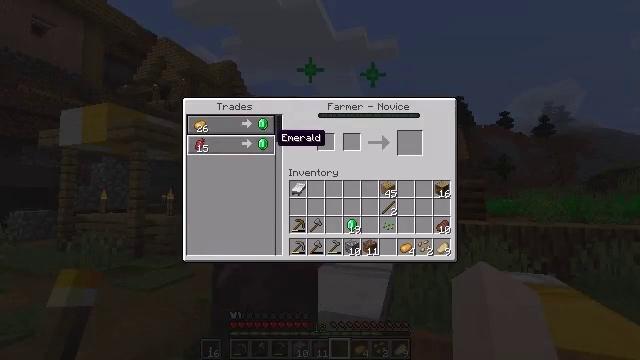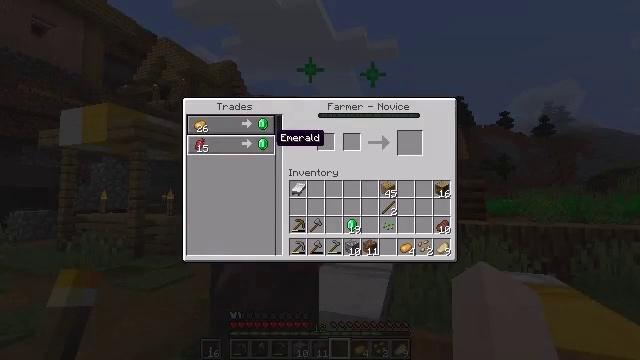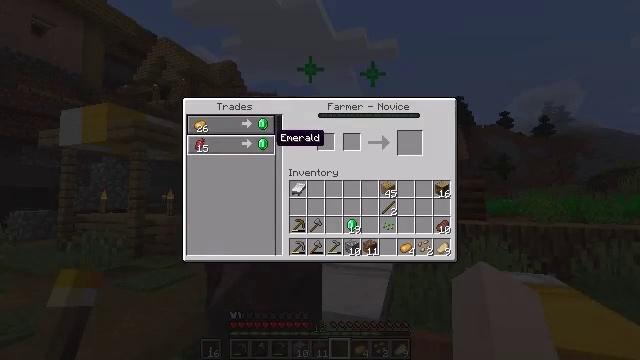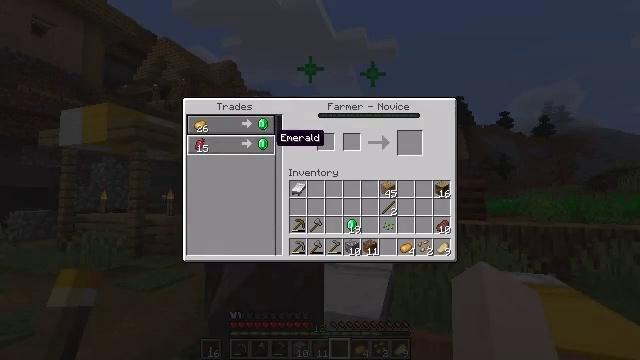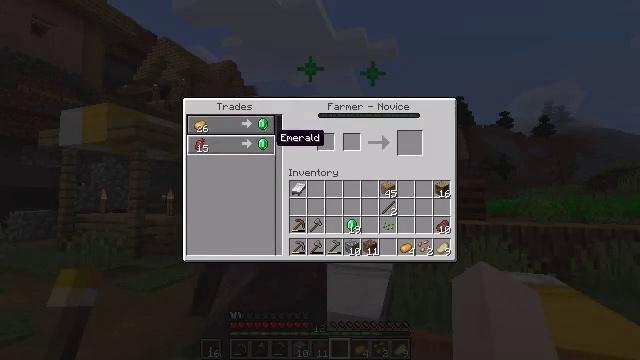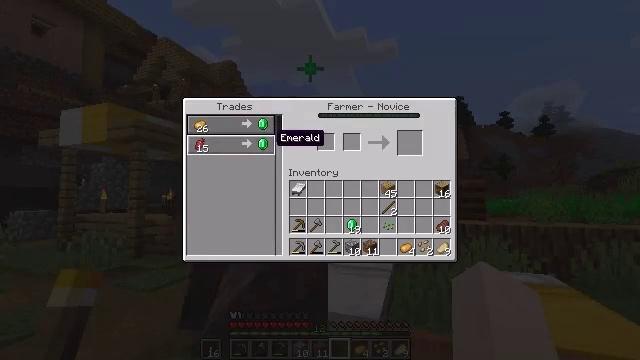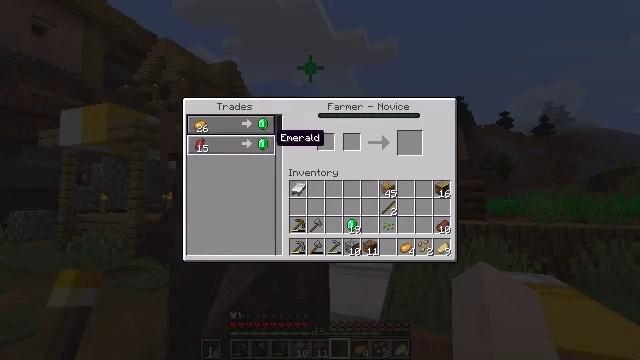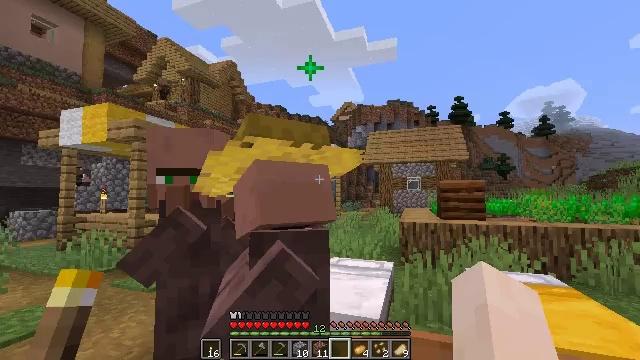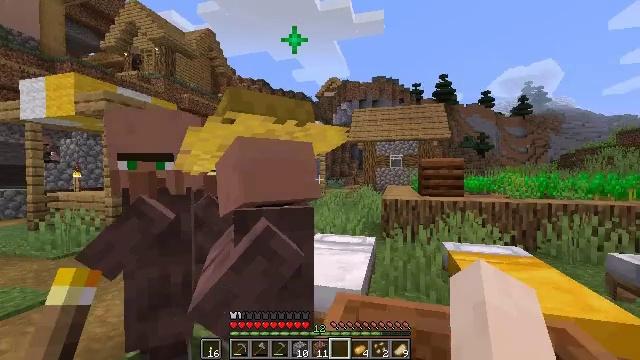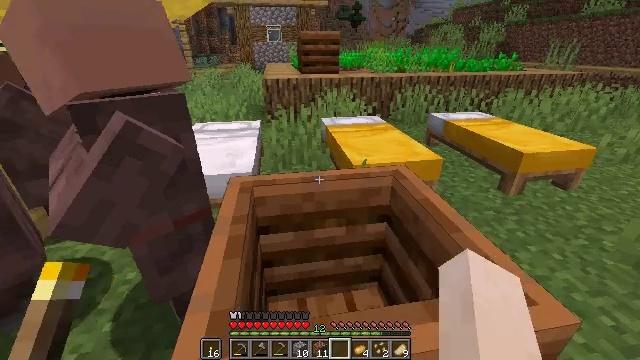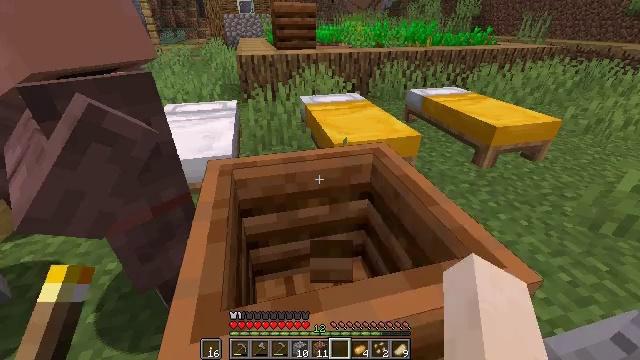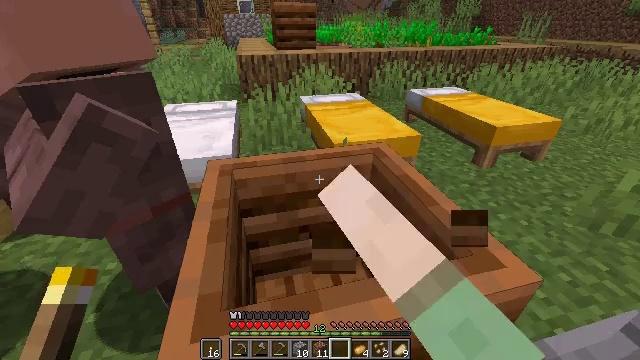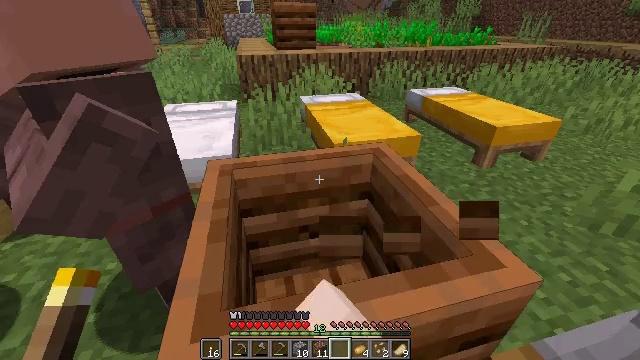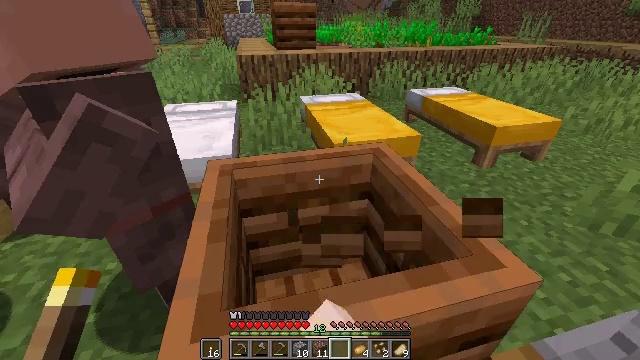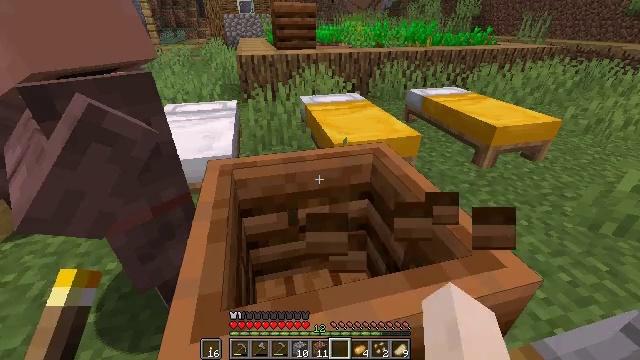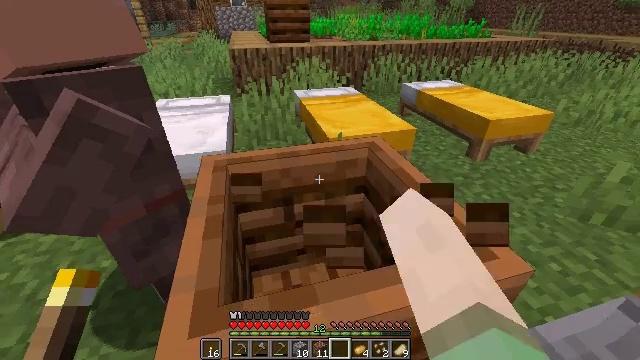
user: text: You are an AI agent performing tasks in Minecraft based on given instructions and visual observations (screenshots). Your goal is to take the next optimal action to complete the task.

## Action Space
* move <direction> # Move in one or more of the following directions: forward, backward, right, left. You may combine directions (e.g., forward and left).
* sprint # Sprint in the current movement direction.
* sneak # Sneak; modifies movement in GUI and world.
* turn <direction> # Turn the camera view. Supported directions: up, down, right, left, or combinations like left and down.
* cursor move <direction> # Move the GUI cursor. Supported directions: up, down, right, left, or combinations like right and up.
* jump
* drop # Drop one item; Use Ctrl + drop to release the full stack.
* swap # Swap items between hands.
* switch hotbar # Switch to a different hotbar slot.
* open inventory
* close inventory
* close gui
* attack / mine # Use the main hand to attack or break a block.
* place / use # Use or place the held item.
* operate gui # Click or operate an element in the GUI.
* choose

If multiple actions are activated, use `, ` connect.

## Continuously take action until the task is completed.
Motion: motion action
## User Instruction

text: Gather the composter from your farm.
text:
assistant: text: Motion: no_op
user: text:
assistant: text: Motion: no_op
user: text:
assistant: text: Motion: no_op
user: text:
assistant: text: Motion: no_op
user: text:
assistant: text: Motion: no_op
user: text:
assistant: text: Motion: no_op
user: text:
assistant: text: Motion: no_op
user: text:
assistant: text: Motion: turn right and down, close gui
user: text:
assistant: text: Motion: turn right and down
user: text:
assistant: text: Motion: turn right and down, attack / mine
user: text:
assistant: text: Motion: attack / mine
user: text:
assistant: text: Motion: attack / mine
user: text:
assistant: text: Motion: attack / mine
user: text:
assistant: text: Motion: attack / mine
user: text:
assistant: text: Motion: turn right and down, attack / mine
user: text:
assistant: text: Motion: turn right and down, attack / mine
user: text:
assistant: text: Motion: turn right, attack / mine
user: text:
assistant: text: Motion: attack / mine
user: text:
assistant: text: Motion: turn down, attack / mine
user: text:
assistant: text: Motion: turn down, attack / mine
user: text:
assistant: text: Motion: attack / mine
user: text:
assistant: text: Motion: attack / mine
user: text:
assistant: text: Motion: turn down, attack / mine
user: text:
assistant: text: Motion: turn left and down, attack / mine
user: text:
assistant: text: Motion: attack / mine
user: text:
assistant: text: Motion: attack / mine
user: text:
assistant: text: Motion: attack / mine
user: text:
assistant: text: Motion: attack / mine
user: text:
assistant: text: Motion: attack / mine
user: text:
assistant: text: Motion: attack / mine